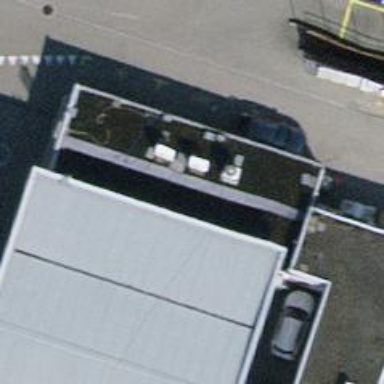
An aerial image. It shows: Convenience shop.